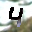
Label: 4